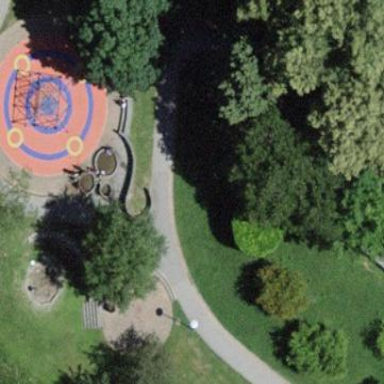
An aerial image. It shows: Playground area for leisure activities on the land.